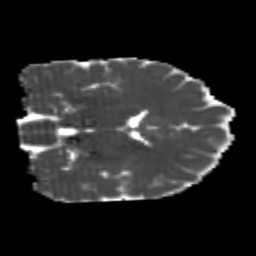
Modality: MD
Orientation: coronal
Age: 25
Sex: female
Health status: healthy
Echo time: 0.074 s